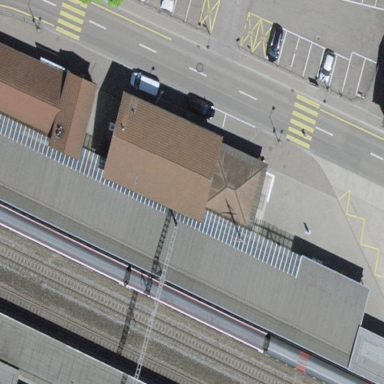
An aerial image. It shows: Train station building.